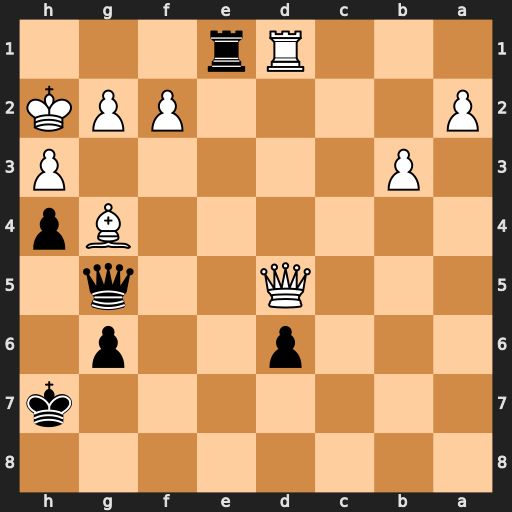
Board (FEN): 8/7k/3p2p1/3Q2q1/6Bp/1P5P/P4PPK/3Rr3
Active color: b
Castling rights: -
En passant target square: -
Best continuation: Qf4+ g3 Qxf2+ Qg2 hxg3#